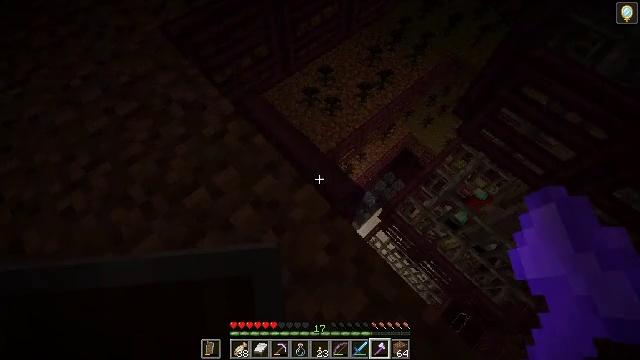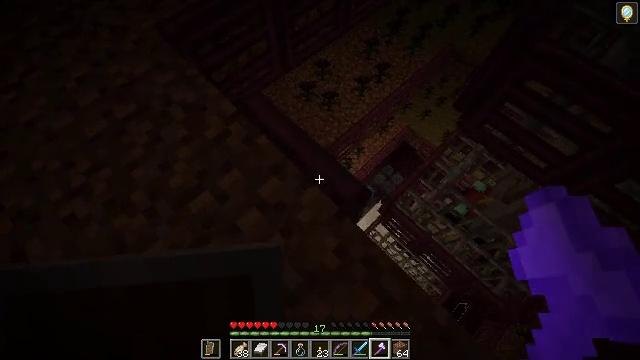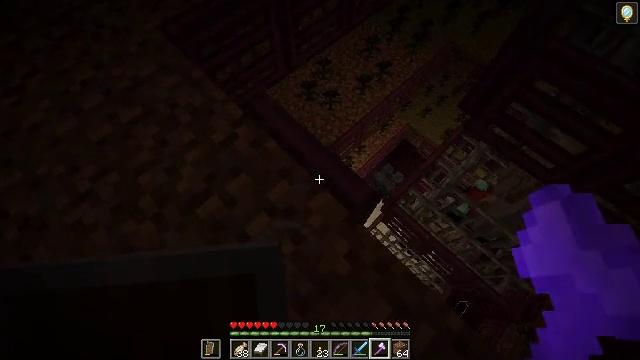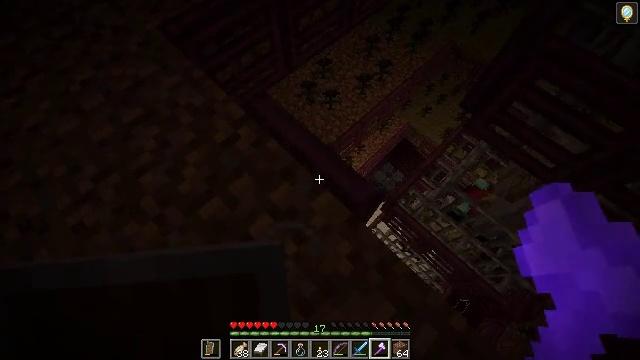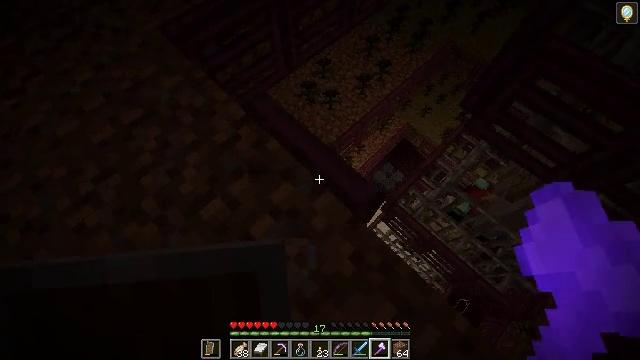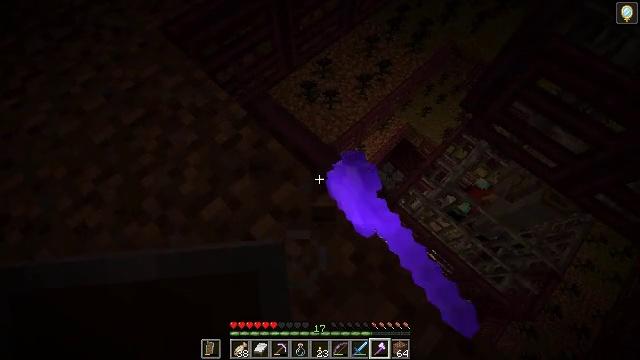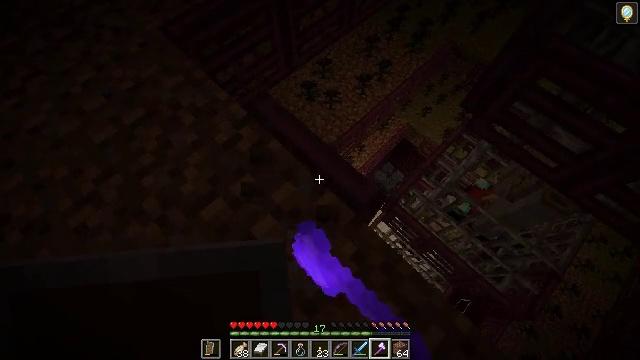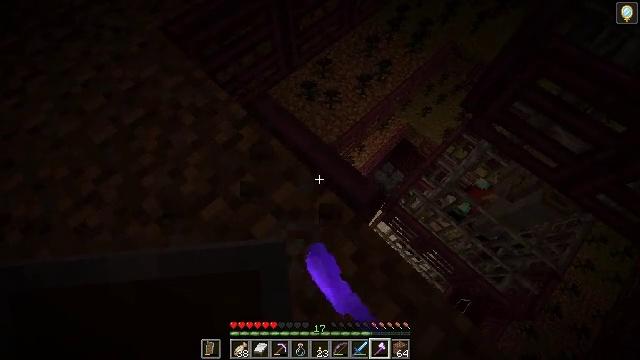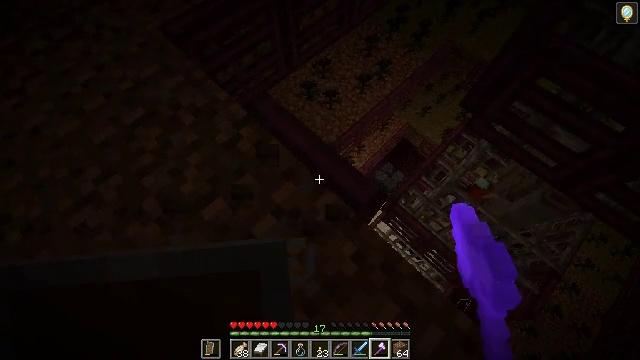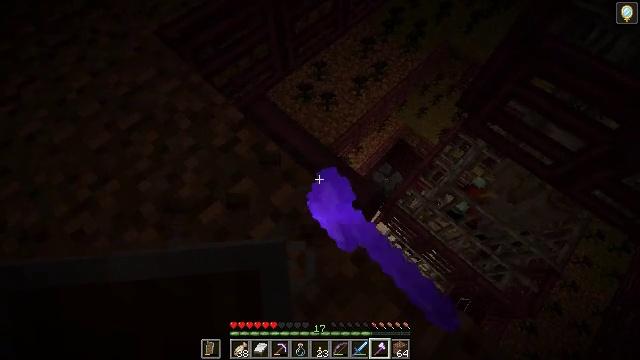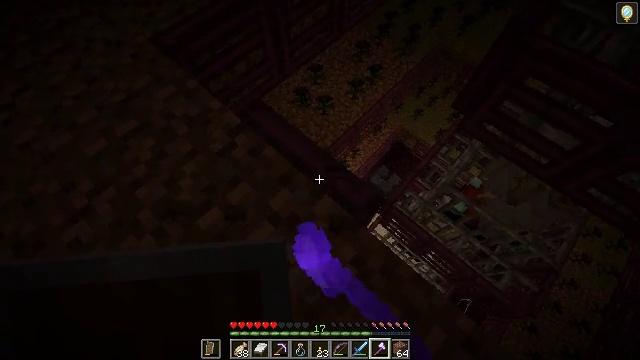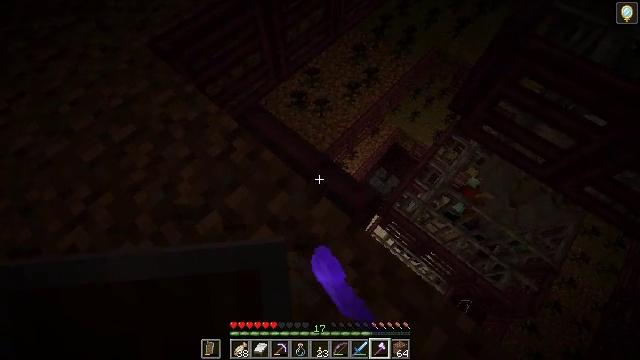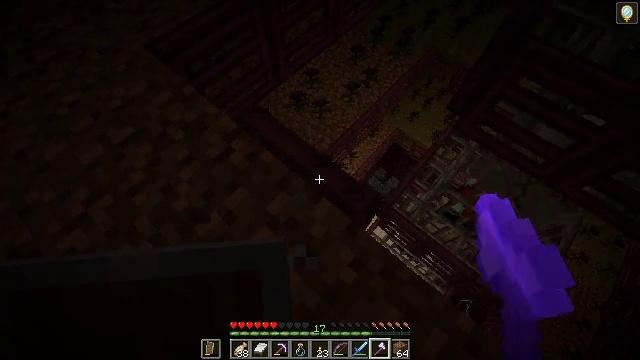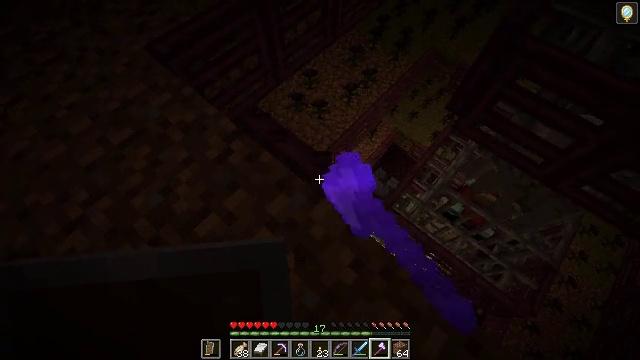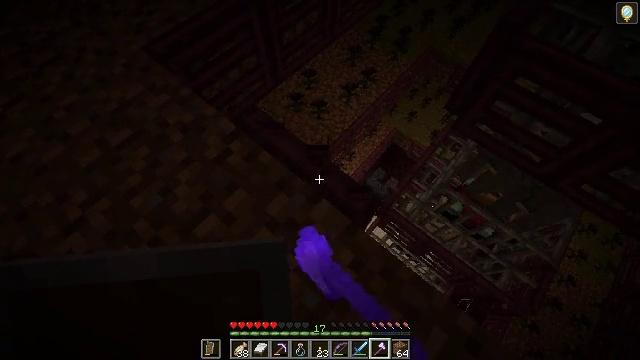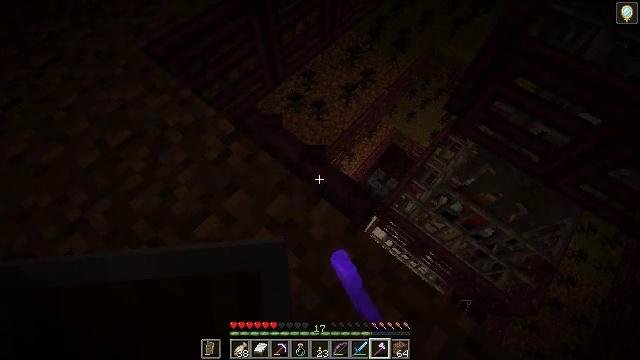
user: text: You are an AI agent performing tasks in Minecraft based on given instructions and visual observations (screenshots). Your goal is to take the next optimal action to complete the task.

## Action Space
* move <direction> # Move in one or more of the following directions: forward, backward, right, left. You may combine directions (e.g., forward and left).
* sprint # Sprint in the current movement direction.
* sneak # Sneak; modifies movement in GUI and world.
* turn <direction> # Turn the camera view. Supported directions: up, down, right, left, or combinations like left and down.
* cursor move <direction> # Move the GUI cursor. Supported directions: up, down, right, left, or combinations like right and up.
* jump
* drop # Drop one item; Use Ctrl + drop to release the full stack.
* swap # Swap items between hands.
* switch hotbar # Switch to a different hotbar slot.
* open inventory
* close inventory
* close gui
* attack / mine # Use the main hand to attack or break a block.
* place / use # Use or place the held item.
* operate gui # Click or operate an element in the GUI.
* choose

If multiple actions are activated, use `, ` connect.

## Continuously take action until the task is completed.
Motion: motion action
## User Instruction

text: Collect the crimson trapdoor from a structure.
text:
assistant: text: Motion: sneak, turn right and down
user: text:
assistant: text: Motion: sneak
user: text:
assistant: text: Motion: sneak
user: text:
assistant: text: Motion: sneak, attack / mine
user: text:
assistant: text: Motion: sneak, attack / mine
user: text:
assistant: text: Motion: sneak, attack / mine
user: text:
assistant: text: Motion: sneak, attack / mine
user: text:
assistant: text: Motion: sneak, attack / mine
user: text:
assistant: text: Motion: sneak, turn right, attack / mine
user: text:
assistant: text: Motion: sneak, turn right, attack / mine
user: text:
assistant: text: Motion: sneak, attack / mine
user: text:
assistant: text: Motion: sneak, attack / mine
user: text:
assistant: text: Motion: sneak, attack / mine
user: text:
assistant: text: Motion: sneak, attack / mine
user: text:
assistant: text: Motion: sneak, attack / mine
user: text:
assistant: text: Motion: sneak, attack / mine
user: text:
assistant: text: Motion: sneak, attack / mine
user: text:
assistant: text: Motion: sneak, attack / mine
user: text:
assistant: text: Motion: sneak, attack / mine
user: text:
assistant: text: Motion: sneak, attack / mine
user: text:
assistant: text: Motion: sneak, attack / mine
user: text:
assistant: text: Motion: sneak, attack / mine
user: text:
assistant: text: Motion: sneak, attack / mine
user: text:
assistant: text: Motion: sneak, attack / mine
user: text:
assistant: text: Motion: sneak, attack / mine
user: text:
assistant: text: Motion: sneak, attack / mine
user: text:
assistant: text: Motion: sneak, attack / mine
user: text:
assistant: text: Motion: sneak
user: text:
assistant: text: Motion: move forward and move left, sneak
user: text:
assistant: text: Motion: move forward and move left, sneak